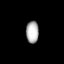
Tissue: lung
Cell type: Endothelial cells
Senescence score: 0.601
Nuclear area (px): 274
Mean DAPI intensity: 175.602